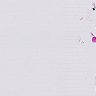
Metastatic tissue present: no